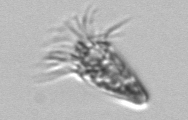
Label: Strombidium_tintinnodes